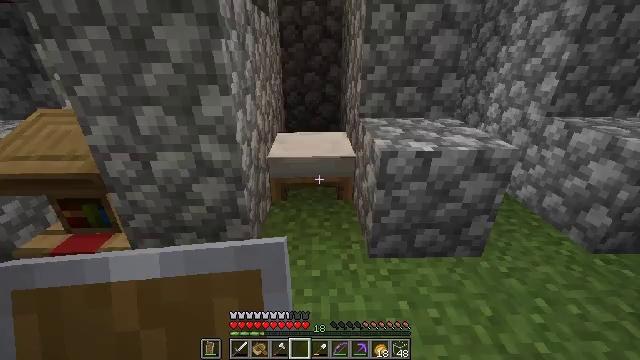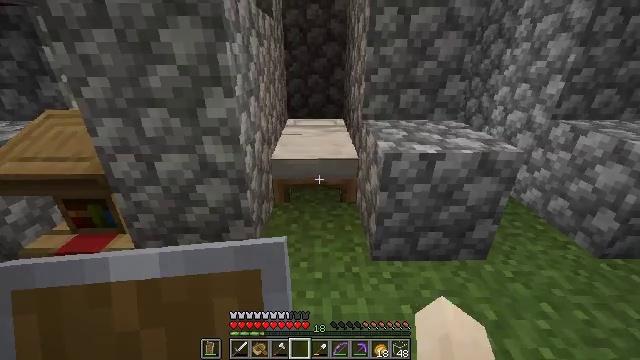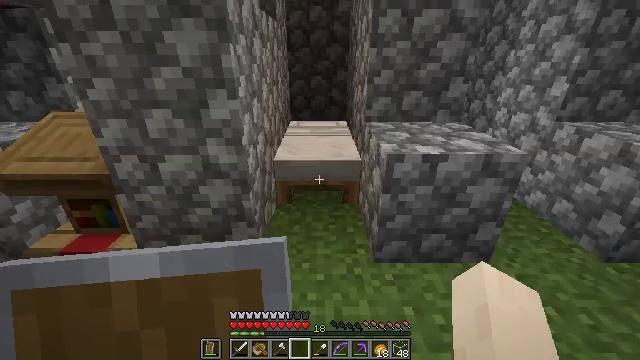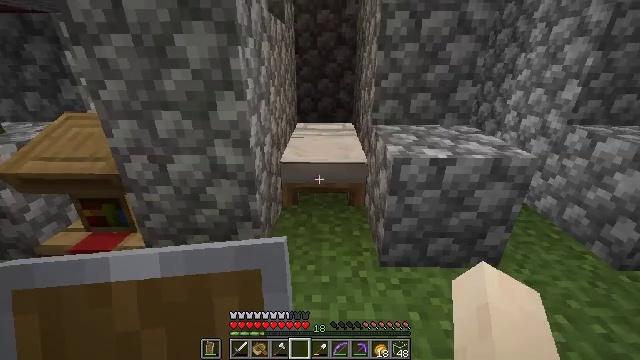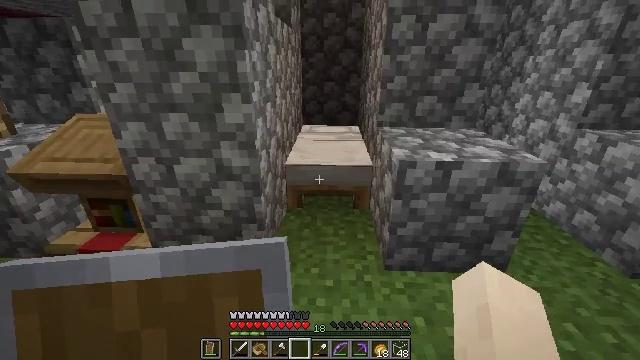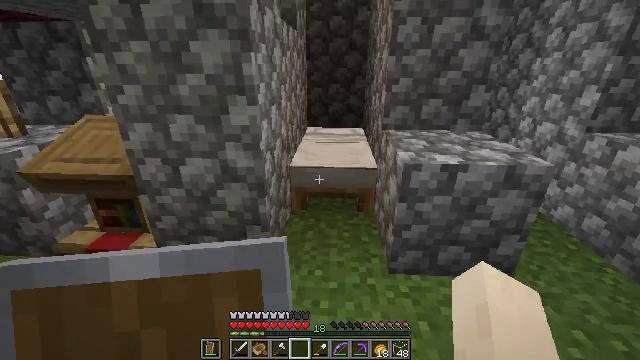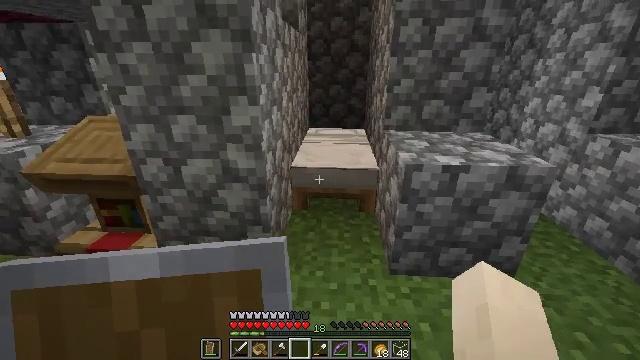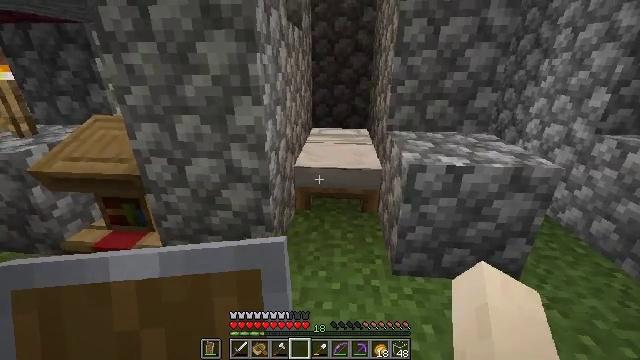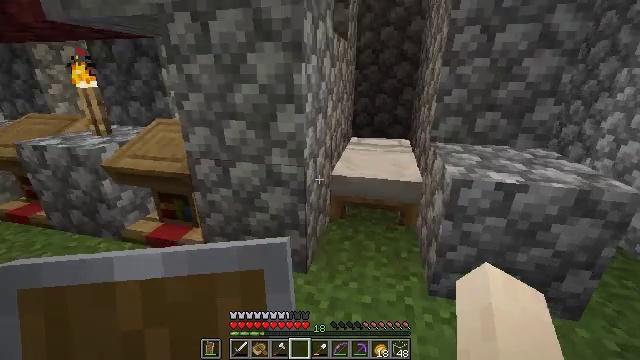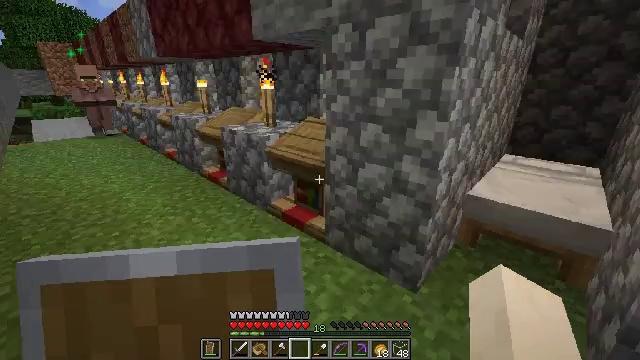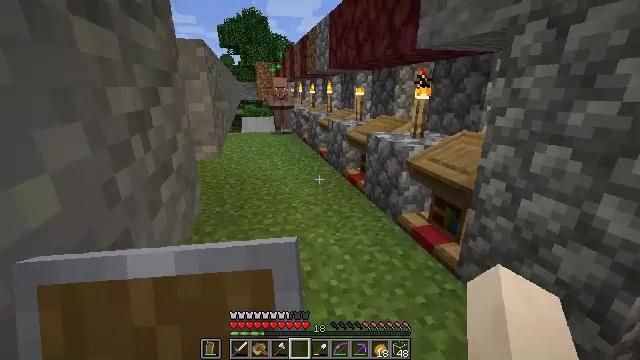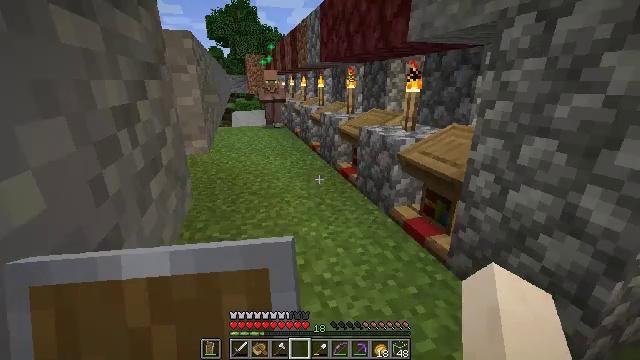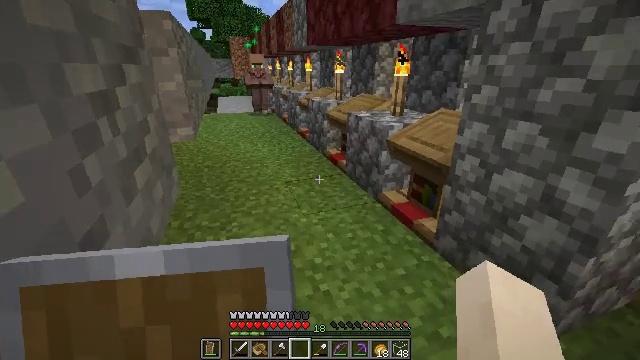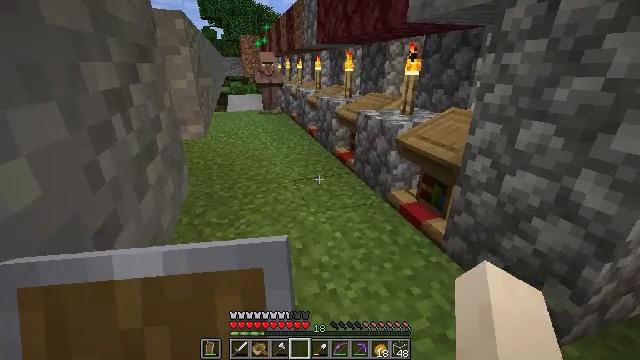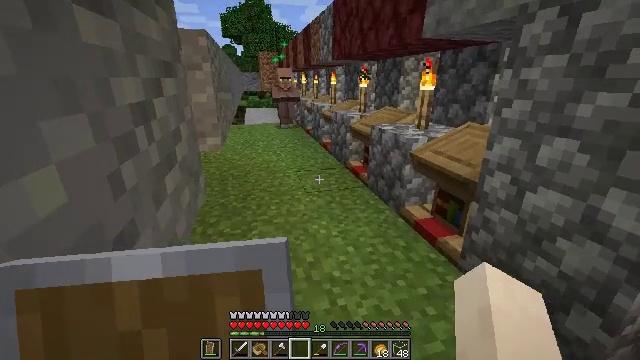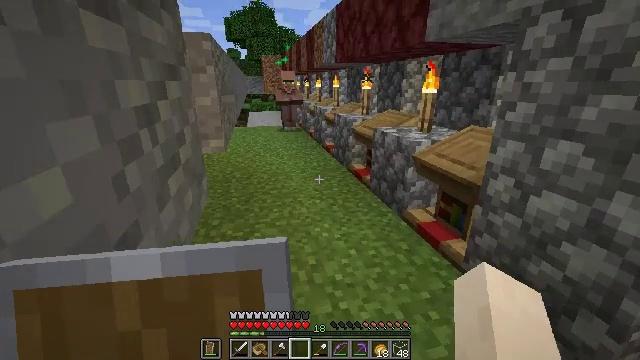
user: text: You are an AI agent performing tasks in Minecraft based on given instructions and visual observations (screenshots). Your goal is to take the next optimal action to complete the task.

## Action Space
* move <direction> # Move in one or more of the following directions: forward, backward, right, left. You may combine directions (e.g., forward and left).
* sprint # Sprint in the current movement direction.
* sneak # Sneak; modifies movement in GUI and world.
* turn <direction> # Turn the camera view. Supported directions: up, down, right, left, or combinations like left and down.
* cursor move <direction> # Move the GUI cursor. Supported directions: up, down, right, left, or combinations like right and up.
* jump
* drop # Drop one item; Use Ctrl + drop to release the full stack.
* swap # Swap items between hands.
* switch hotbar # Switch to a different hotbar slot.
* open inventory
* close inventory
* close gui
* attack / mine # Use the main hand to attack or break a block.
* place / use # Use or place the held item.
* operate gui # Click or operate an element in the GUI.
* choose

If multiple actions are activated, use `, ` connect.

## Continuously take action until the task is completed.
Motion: motion action
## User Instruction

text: Attack the bell to remove it.
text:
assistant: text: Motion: no_op
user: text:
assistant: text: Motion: no_op
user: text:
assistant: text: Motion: turn left
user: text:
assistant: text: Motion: turn left
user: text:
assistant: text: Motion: turn left
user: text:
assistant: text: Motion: no_op
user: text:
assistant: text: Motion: no_op
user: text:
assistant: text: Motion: turn left and up
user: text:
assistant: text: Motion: turn left
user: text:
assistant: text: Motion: turn left and up
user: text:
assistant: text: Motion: turn right and down
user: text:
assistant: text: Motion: turn right and down
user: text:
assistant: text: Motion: turn left
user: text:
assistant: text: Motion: turn left and up
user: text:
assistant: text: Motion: no_op
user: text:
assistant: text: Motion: no_op
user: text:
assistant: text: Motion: no_op
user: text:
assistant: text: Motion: turn right
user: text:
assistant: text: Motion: turn right
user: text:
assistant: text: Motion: no_op
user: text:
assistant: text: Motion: no_op
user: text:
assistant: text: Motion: no_op
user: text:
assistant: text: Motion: no_op
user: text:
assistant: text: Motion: no_op
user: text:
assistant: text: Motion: no_op
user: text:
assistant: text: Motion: no_op
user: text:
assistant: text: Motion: no_op
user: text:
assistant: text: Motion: no_op
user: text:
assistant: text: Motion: no_op
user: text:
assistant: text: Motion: no_op